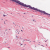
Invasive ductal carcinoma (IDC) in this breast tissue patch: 0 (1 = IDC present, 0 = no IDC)